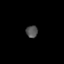
Tissue: prostate
Cell type: T cells
Senescence score: 0.3282
Nuclear area (px): 138
Mean DAPI intensity: 82.152